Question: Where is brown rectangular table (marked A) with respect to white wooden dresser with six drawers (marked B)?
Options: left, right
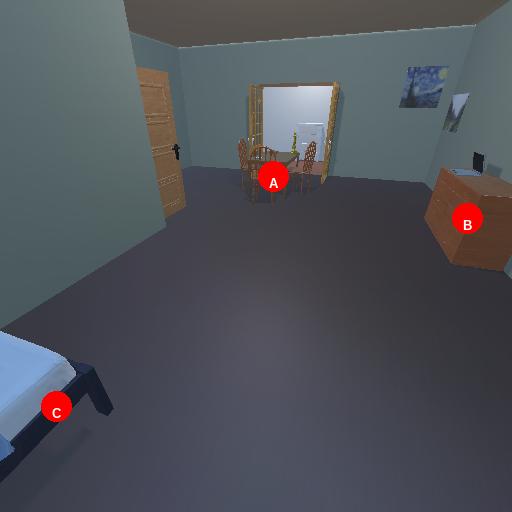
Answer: left